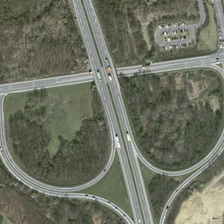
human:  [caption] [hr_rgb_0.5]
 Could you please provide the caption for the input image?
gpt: many green trees are near a viaduct with two circles .

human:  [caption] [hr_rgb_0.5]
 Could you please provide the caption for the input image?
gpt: many green trees are near a viaduct with two circles .

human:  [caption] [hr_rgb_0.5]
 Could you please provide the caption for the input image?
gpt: many green trees are near a viaduct with two circles .

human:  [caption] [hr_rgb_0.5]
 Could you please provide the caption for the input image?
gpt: many green trees are near a viaduct with two circles .

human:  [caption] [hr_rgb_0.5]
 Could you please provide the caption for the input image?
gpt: many green trees are near a viaduct with two circles .